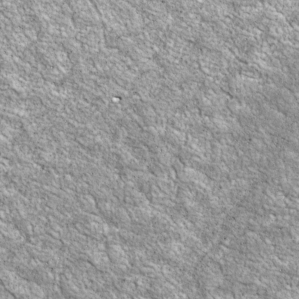
Label: non_frost